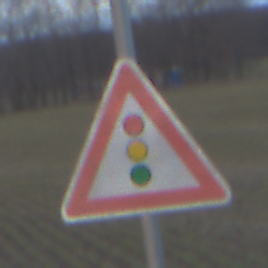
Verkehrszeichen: Lichtzeichenanlage
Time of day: SunriseSunset
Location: Outdoor (Nature)
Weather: PartlyCloudy
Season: NotSpecified
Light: Natural